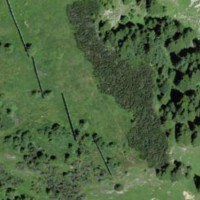
EUNIS habitat code: 26
Species observed at this site:
Vaccinium uliginosum